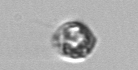
Label: Dinophyceae